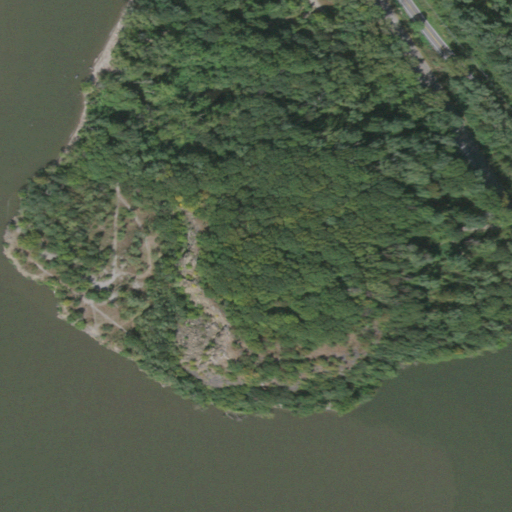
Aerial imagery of cape in New York named Little Stony Point containing deciduous forest, open water, herbaceous wetlands, barren land, medium intensity development, and low intensity development